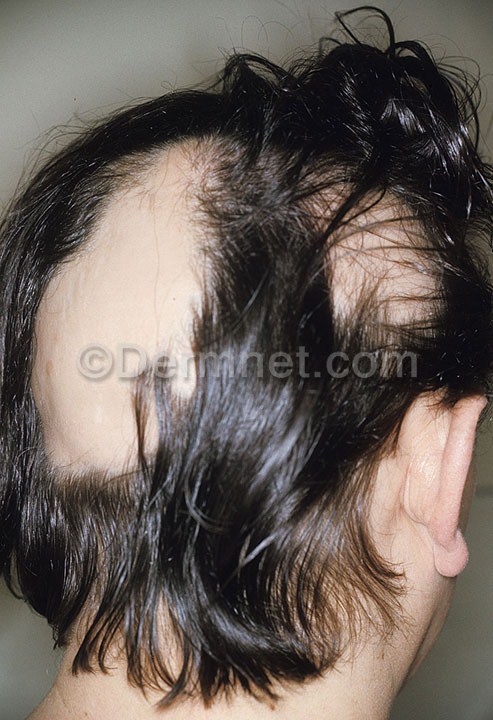
Disease: Hair Loss Photos Alopecia and other Hair Diseases